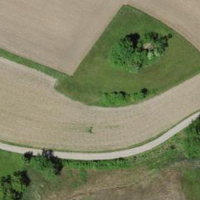
EUNIS habitat code: 52
Species observed at this site:
Cyperus esculentus